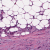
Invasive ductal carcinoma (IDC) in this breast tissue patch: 1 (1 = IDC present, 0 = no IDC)